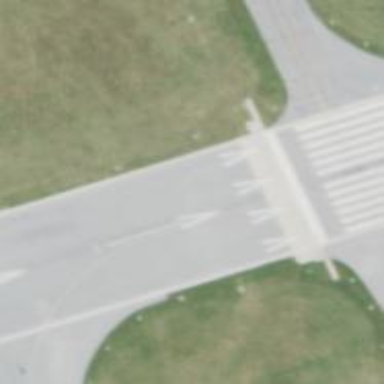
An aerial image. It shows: Runway with displaced threshold at the airport.